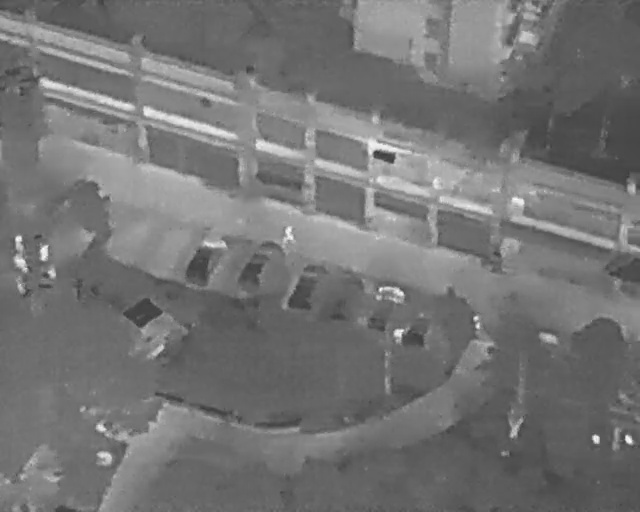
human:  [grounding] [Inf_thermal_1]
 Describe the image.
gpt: In the satellite image, there is  <ref>6 medium car </ref> <box>[[27, 47, 36, 54, 20], [36, 49, 44, 54, 27], [43, 53, 52, 59, 25], [49, 54, 58, 61, 17], [56, 56, 64, 63, 17], [62, 61, 68, 66, 22]]</box> located at center,  <ref>2 medium person </ref> <box>[[43, 44, 47, 46, 2], [60, 64, 63, 66, 2]]</box> located at center,  <ref>1 medium person </ref> <box>[[72, 62, 75, 64, 174]]</box> located at right.